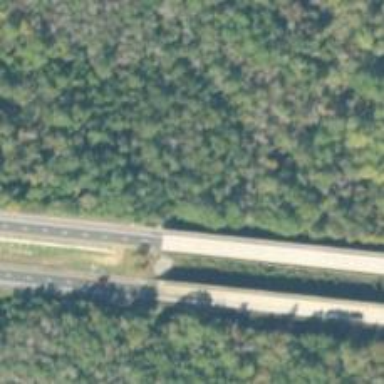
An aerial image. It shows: Bridge over motorway.